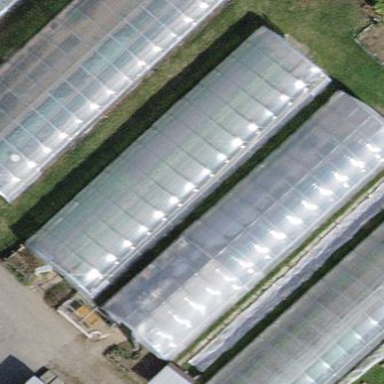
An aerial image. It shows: Greenhouse.